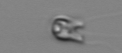
Label: Chrysochromulina_lanceolata